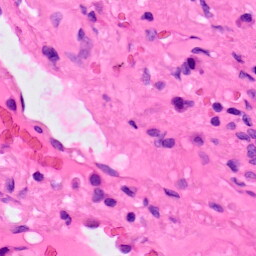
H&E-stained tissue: Lung